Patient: sex F, age 44
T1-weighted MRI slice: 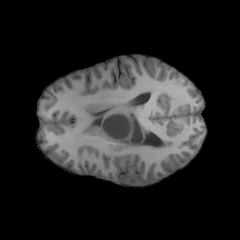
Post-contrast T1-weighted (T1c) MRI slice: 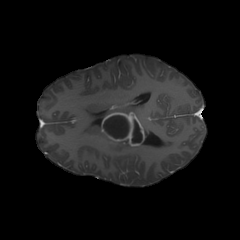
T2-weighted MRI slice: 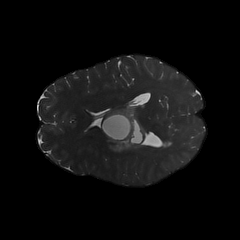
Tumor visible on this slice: yes
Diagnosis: Glioblastoma, IDH-wildtype
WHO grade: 4